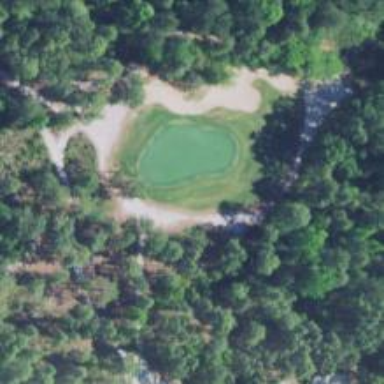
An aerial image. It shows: View of golf hole.